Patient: sex M, age 58
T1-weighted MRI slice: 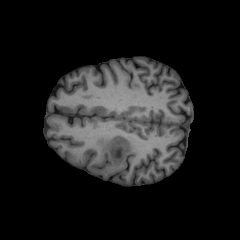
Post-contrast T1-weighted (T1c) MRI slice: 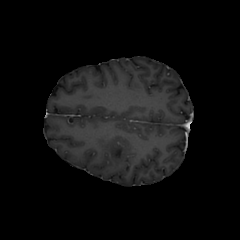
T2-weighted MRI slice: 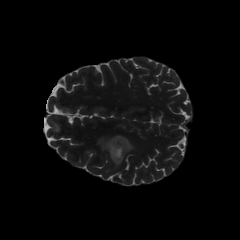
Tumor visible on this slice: yes
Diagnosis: Glioblastoma, IDH-wildtype
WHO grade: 4